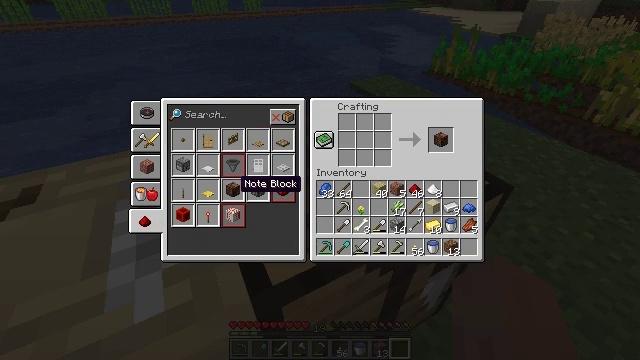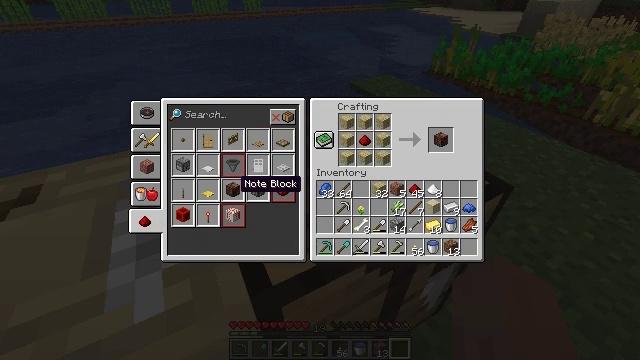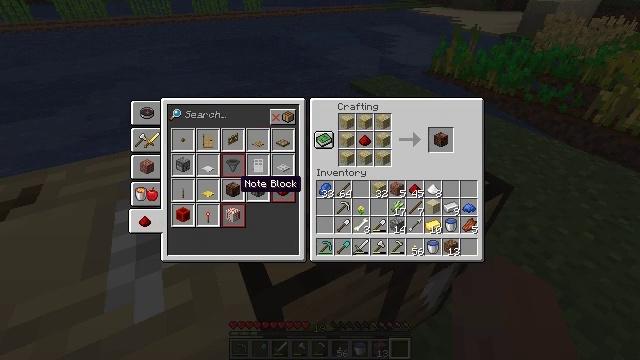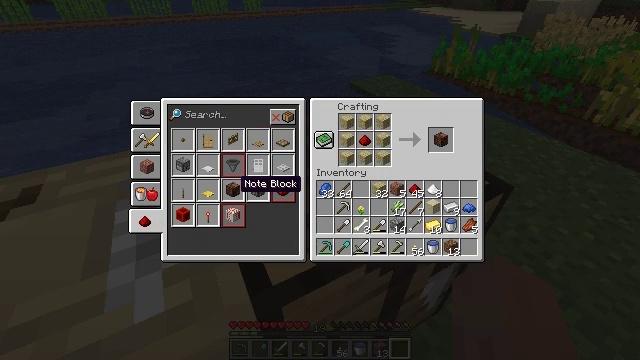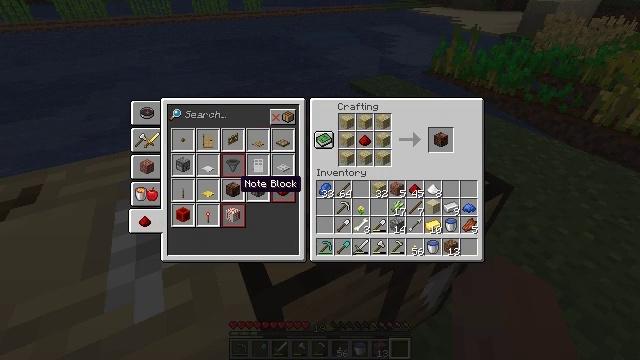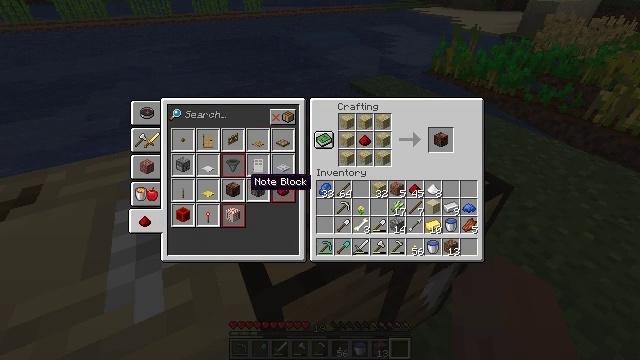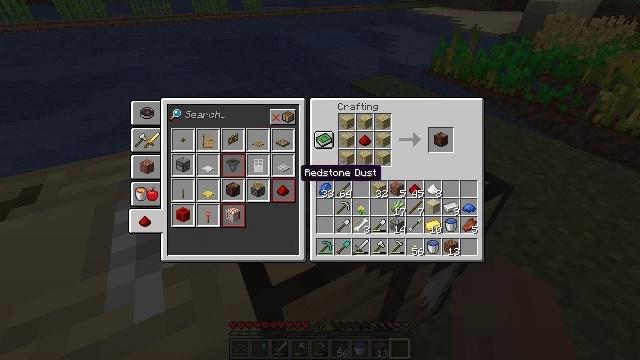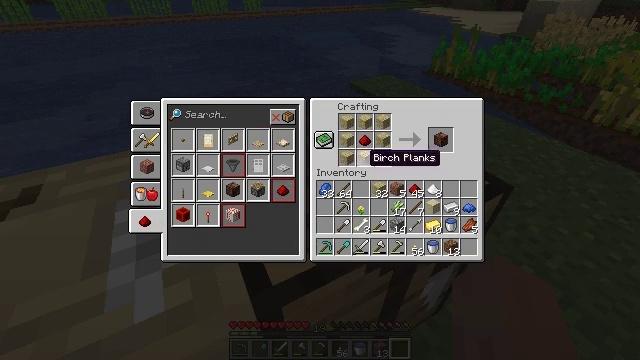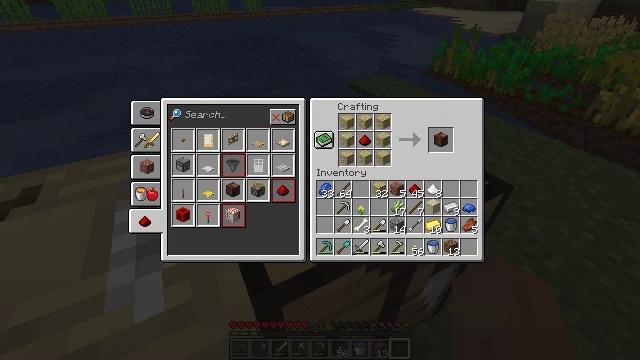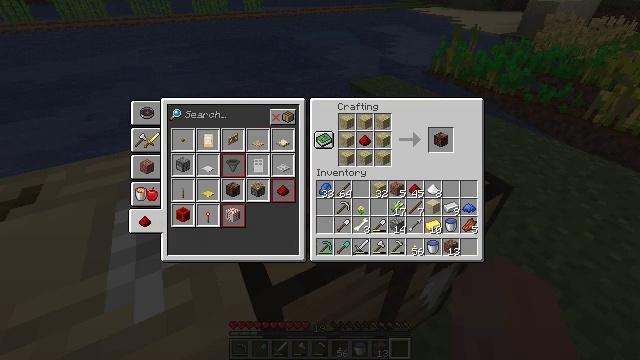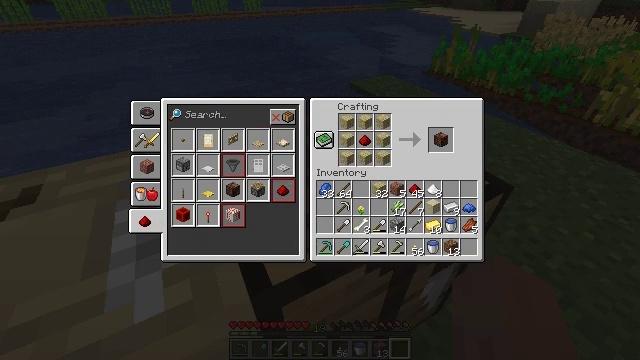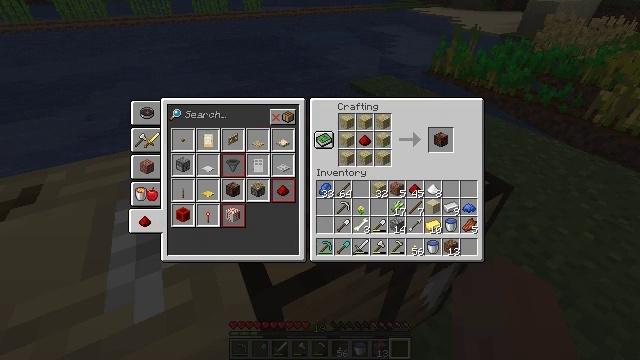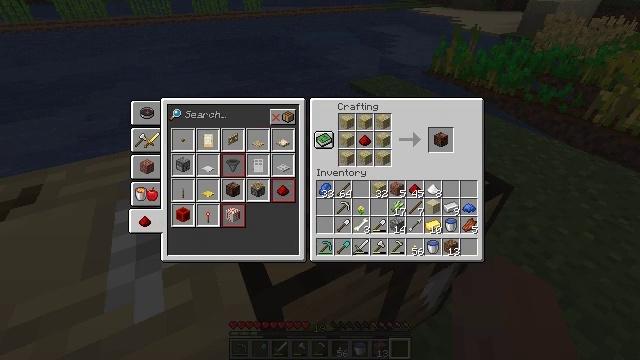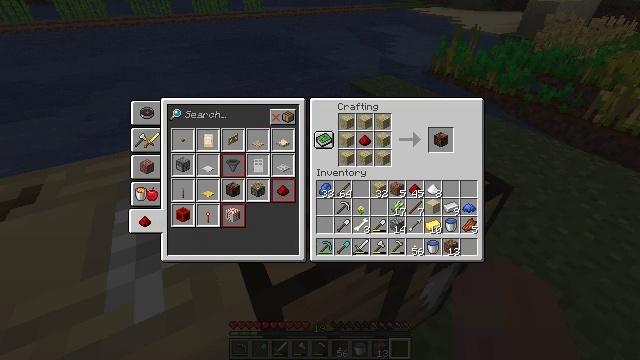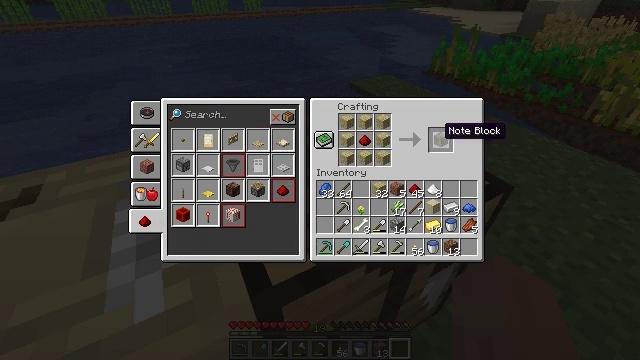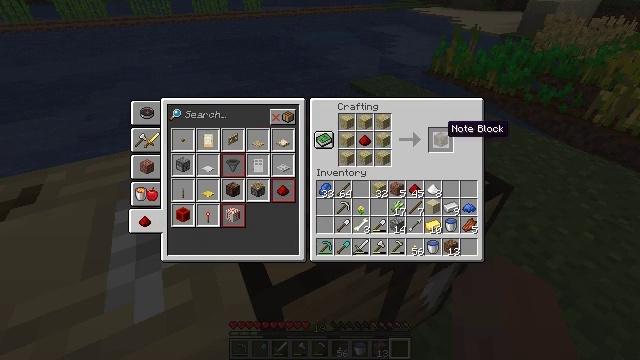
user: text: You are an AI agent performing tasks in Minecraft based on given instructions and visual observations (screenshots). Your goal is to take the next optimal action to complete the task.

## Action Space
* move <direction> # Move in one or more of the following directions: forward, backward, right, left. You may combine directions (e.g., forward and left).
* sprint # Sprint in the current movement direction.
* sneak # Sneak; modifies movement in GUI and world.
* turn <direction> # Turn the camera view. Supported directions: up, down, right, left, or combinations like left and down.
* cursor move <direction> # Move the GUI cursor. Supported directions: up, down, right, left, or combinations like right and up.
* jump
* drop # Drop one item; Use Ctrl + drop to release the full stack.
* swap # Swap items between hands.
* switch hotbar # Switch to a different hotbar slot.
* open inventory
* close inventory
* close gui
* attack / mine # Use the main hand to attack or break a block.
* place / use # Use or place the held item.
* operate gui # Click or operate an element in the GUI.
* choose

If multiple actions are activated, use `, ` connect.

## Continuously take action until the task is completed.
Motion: motion action
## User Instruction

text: Craft a note block with the required materials.
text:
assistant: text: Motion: no_op
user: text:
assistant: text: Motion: no_op
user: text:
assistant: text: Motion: no_op
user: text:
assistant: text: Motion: no_op
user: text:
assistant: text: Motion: cursor move right
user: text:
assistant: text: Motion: cursor move right and up
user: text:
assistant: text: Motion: cursor move right and up
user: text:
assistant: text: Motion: cursor move right and up
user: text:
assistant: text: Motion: cursor move right
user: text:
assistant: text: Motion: no_op
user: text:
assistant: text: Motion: no_op
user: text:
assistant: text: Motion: no_op
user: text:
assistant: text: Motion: no_op
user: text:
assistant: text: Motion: no_op
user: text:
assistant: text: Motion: no_op
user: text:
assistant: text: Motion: operate gui
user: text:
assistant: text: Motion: operate gui
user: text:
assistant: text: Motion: operate gui
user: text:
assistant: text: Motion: no_op
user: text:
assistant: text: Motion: cursor move right and down
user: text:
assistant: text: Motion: no_op